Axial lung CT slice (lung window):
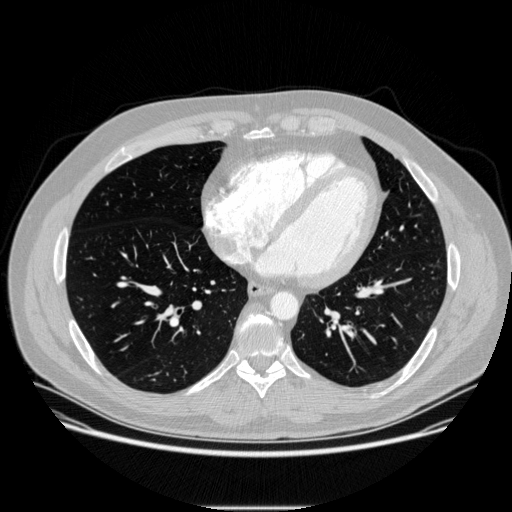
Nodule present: no